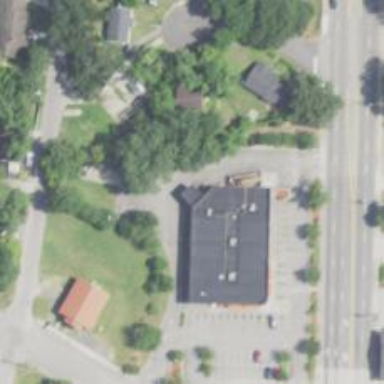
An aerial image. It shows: Pharmacy providing healthcare services.